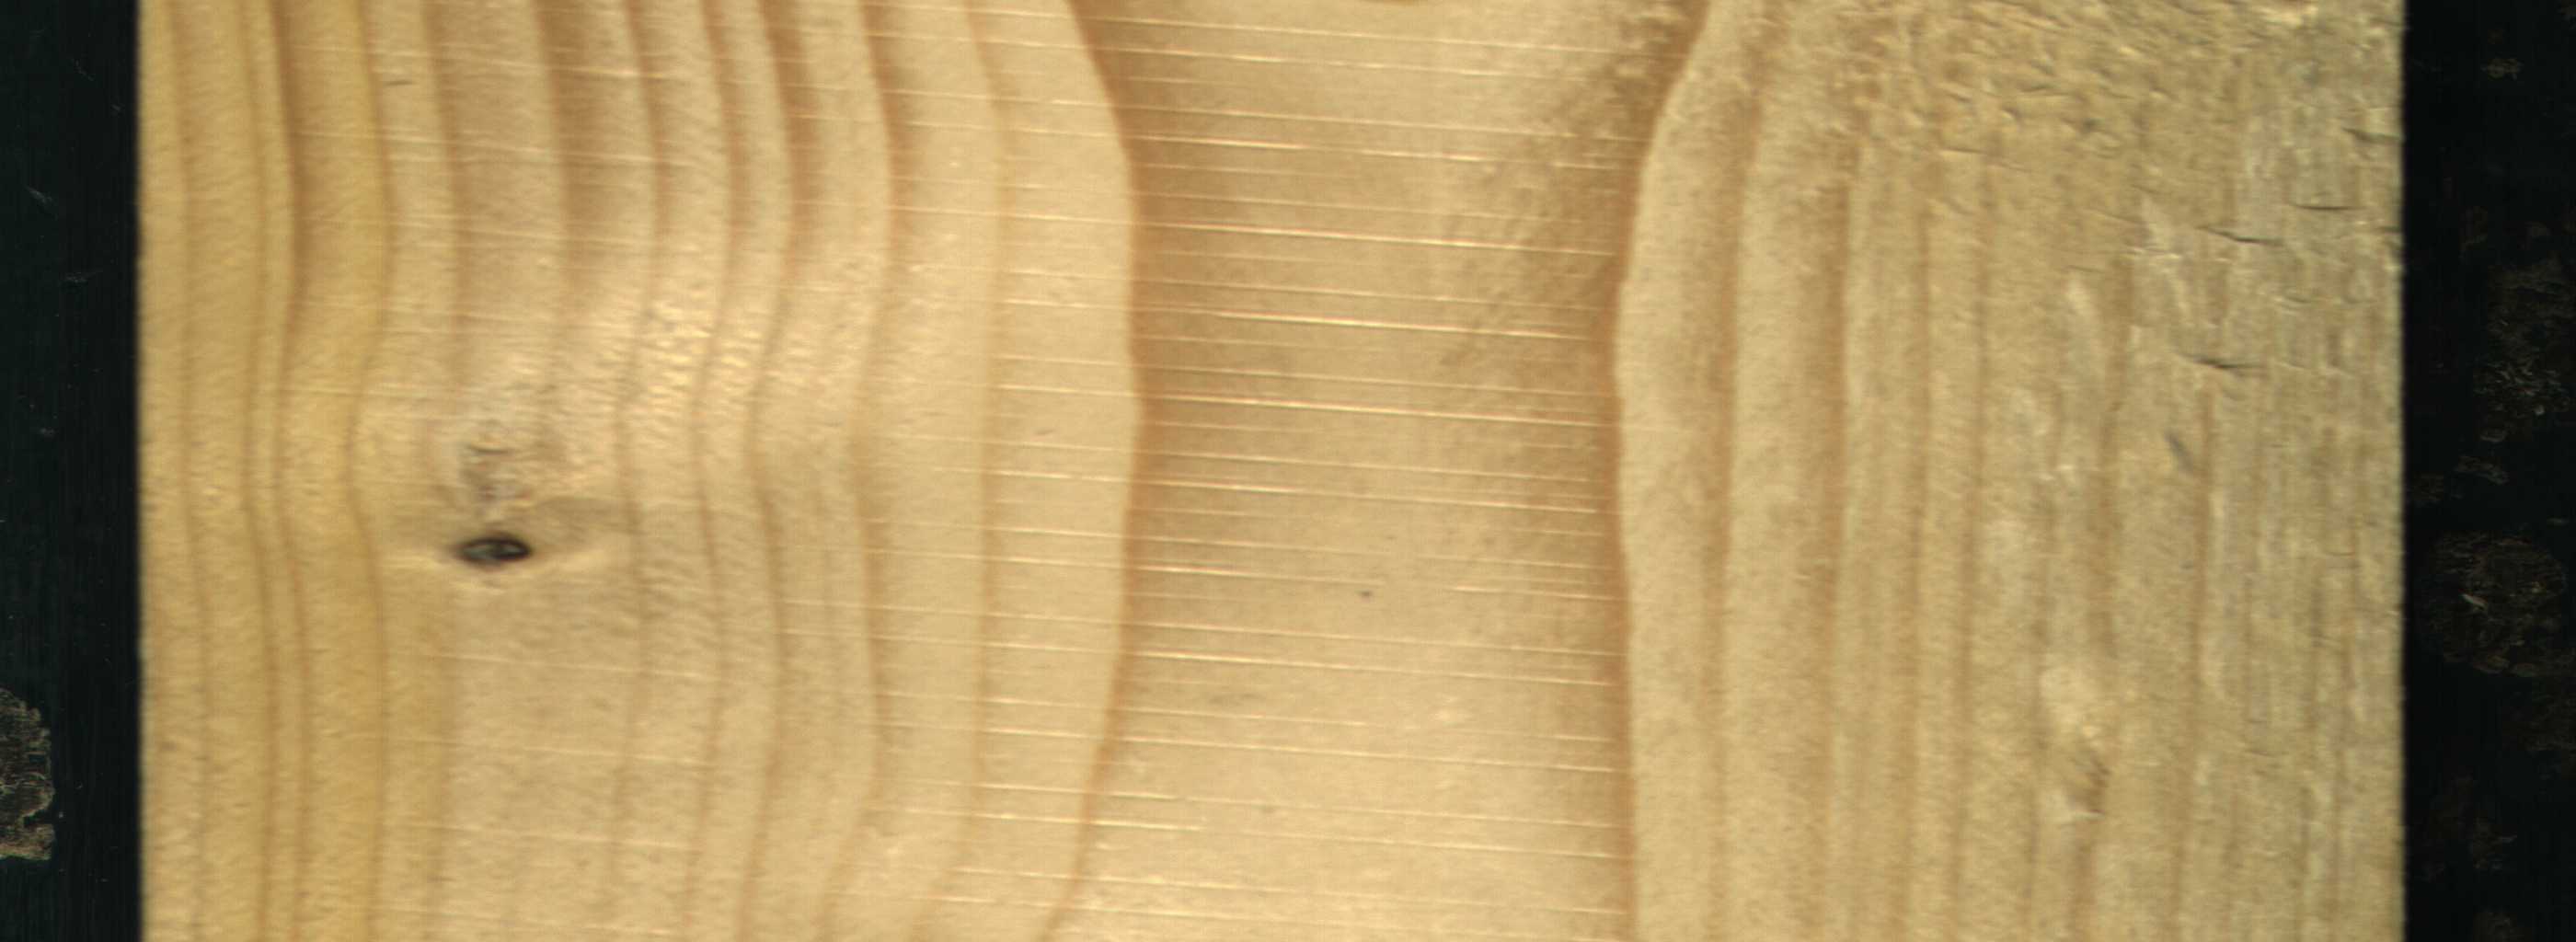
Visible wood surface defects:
Dead_Knot